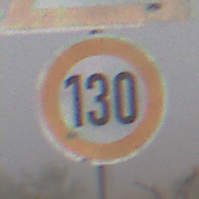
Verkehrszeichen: Geschwindigkeit130
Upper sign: UnebeneFahrbahn
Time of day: MorningAfternoon
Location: Outdoor (Nature)
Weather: PartlyCloudy
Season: NotSpecified
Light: Natural